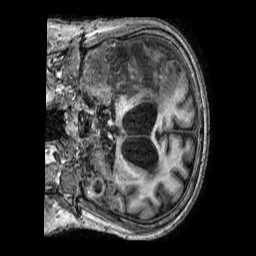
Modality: T1w
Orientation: coronal
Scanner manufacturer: philips
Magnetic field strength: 3 T
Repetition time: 0.006818 s
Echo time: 0.003082 s